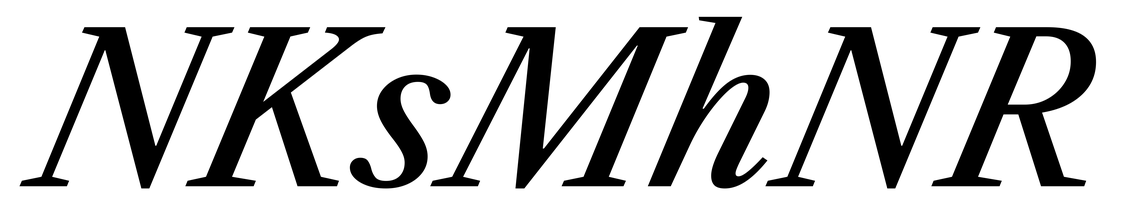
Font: LibreCaslonText-Italic_Medium_Italic